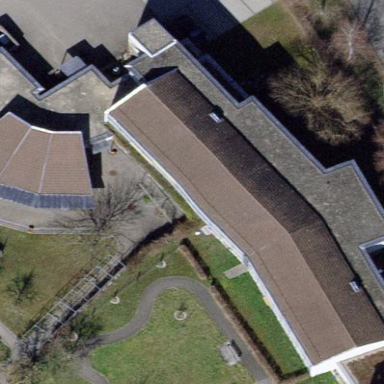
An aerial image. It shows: Nursing home building.